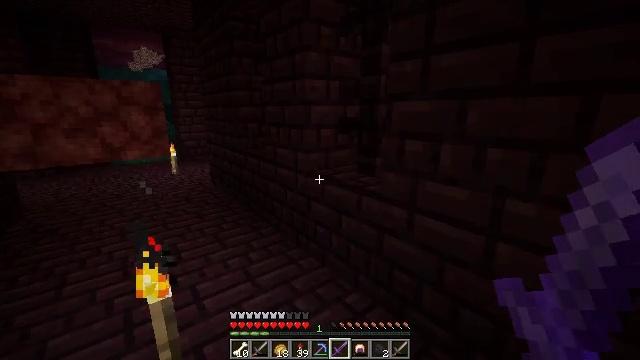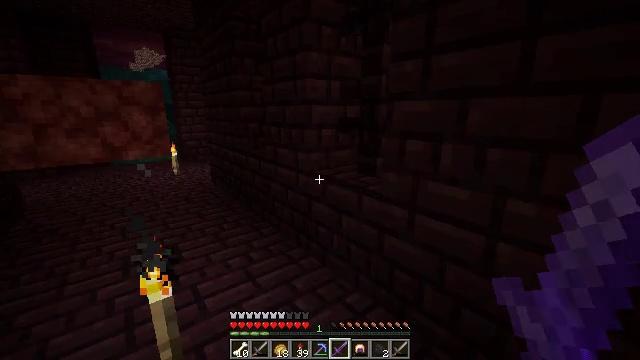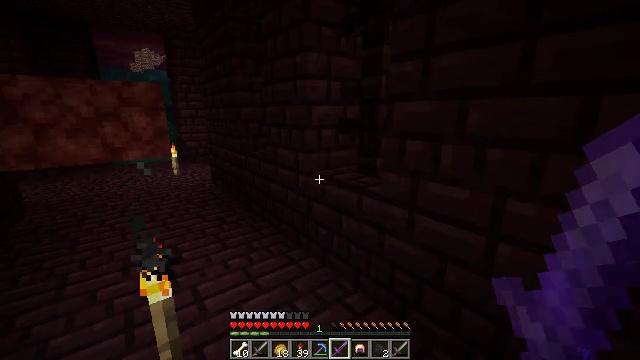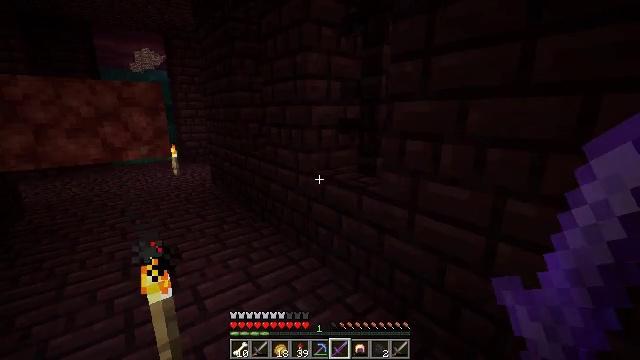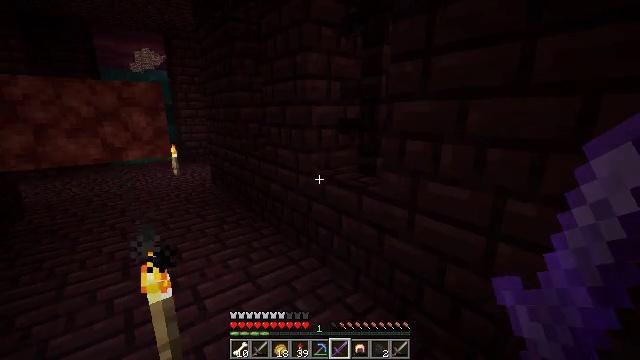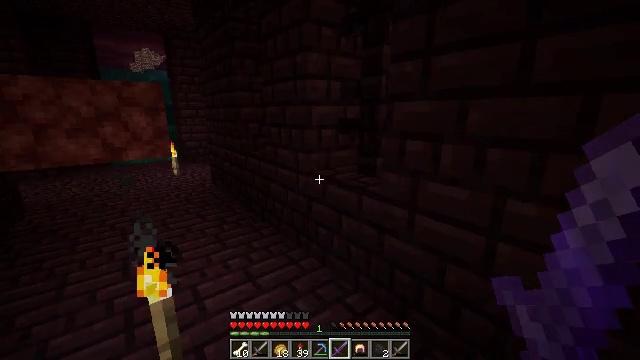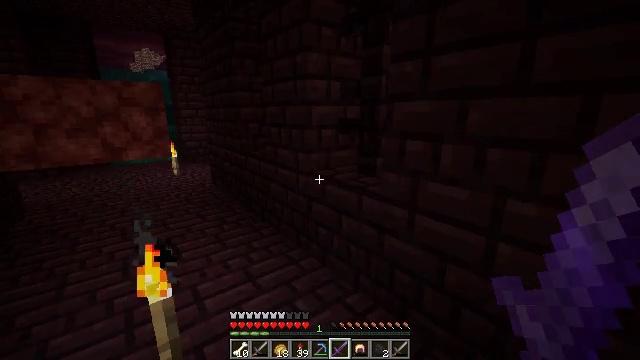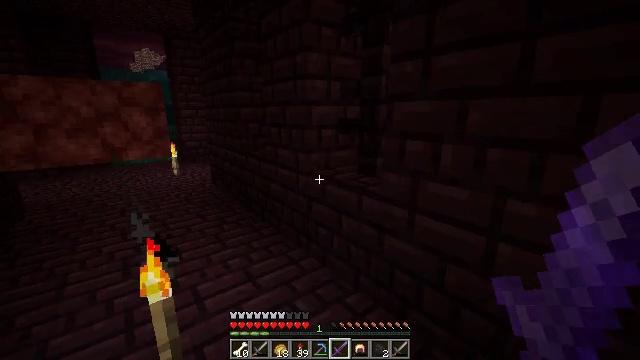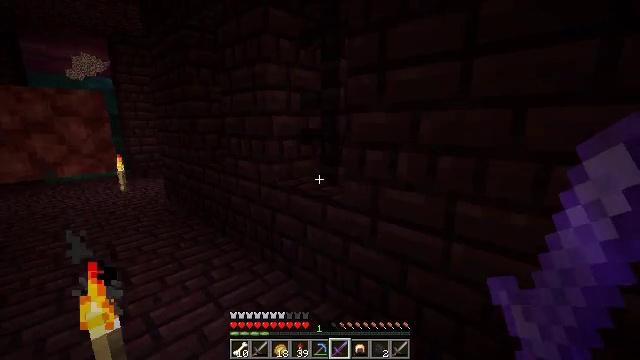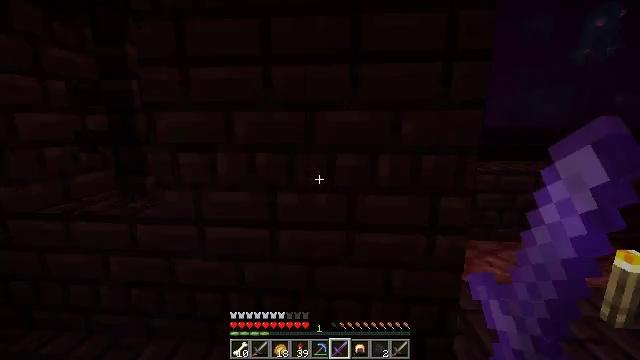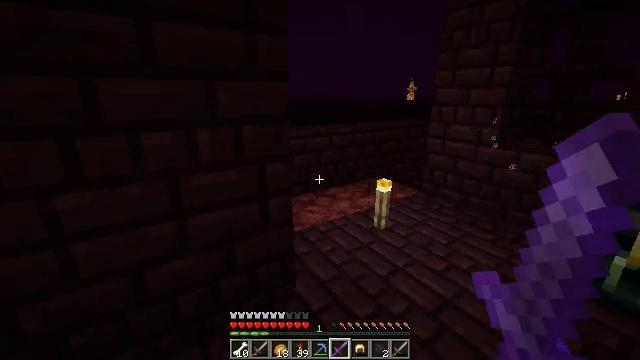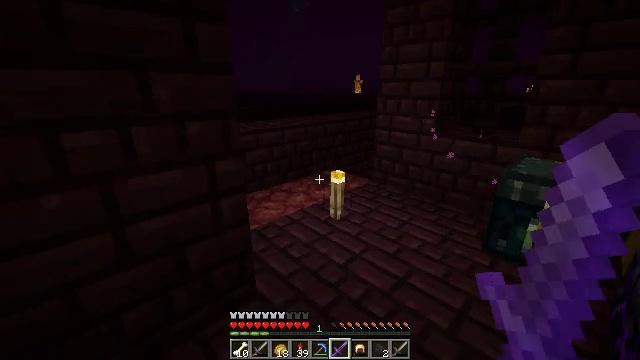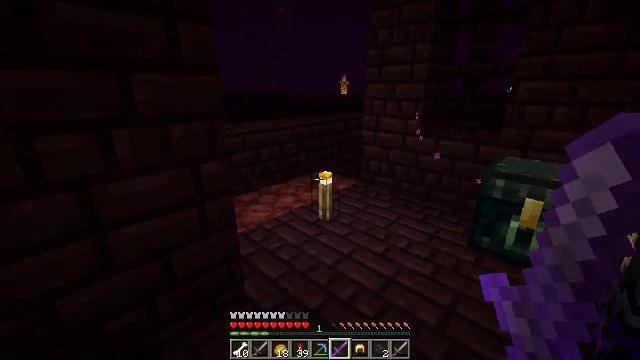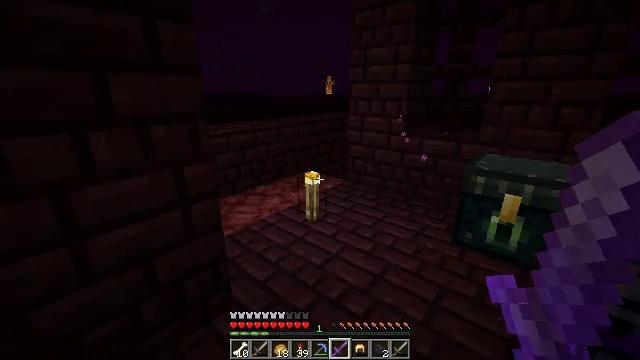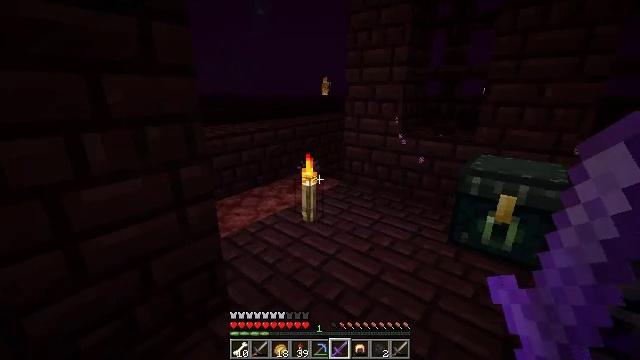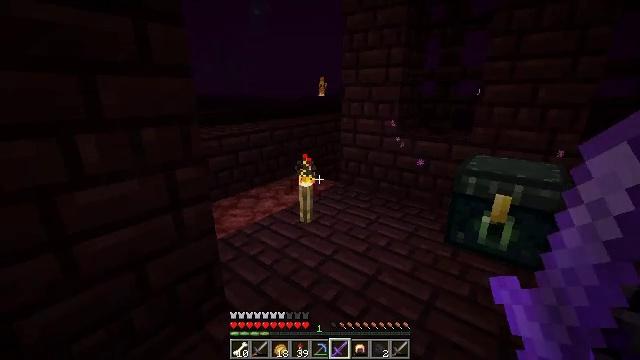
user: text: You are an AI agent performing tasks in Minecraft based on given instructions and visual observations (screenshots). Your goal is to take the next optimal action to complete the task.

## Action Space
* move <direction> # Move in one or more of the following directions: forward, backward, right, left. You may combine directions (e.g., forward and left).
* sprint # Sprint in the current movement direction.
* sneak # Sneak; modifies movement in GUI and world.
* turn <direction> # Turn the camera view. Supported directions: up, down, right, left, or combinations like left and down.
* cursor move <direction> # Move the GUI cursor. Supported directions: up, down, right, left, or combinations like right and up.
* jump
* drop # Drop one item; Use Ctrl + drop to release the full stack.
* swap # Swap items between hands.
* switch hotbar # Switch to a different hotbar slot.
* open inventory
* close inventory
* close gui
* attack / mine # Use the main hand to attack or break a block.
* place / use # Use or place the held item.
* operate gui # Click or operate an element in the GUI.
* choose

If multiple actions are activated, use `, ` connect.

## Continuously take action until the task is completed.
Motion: motion action
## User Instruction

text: Attack the netherrack to gather it.
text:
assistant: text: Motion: no_op
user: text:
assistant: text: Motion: no_op
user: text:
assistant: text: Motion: no_op
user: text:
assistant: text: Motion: no_op
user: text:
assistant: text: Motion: no_op
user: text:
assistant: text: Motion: no_op
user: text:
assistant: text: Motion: no_op
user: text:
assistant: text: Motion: turn right and up
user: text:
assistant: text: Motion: turn right
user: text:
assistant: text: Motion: turn right and down
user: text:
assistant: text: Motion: turn right and down
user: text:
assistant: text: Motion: turn right
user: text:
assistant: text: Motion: turn right
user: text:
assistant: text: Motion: no_op
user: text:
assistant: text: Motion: no_op
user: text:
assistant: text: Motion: no_op
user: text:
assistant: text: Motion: no_op
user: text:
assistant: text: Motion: no_op
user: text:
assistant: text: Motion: no_op
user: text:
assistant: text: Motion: no_op
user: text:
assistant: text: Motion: move left
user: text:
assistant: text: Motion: move left
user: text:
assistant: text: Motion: move left
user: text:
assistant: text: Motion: move back and move left
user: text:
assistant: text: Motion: move back and move left
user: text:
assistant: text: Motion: move back and move left
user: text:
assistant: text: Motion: move back and move left, turn right
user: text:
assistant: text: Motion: move back and move left, turn right
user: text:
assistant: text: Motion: move back and move left, turn right
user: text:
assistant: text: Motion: move back and move left, turn right